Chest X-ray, PA view. Patient: 61 years old, sex M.
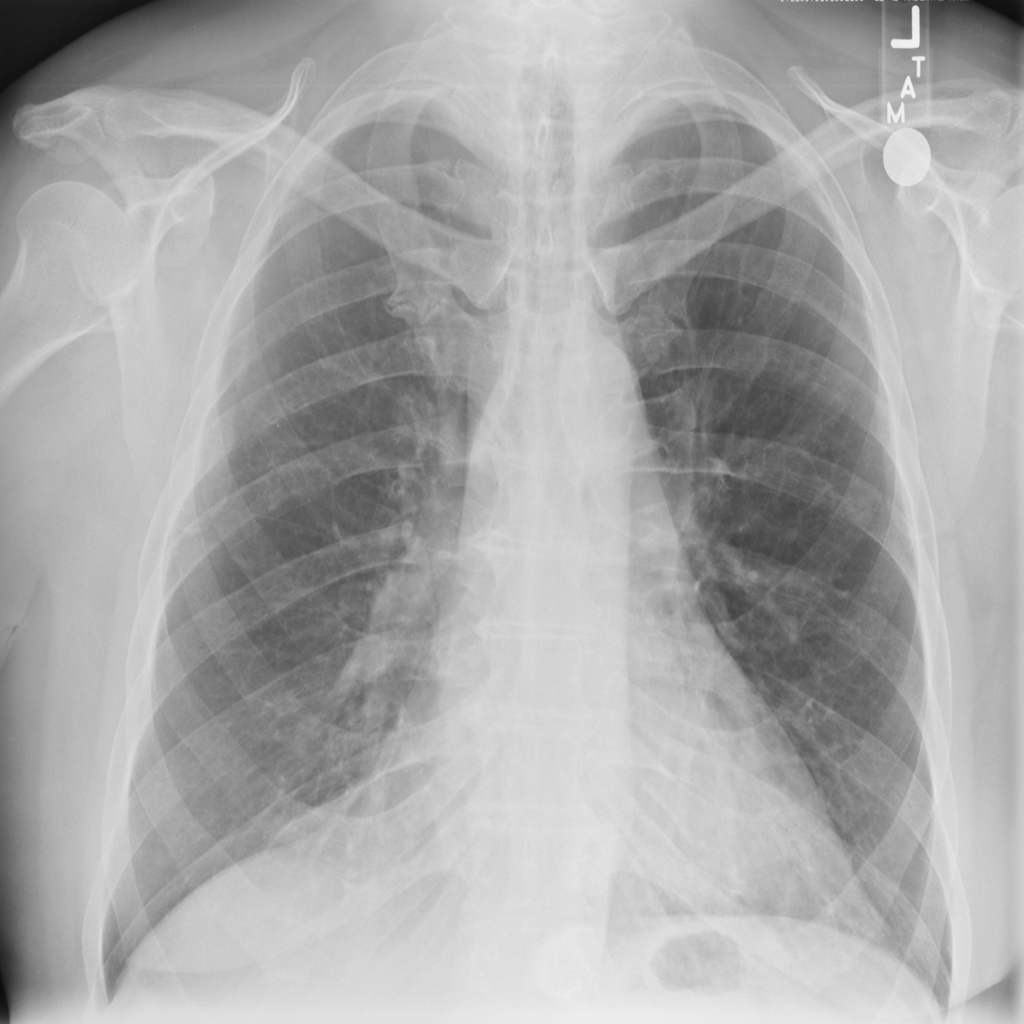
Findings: No Finding